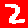
Digit: 2